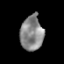
Tissue: prostate
Cell type: Epithelial cells
Senescence score: 0.3437
Nuclear area (px): 778
Mean DAPI intensity: 136.45